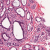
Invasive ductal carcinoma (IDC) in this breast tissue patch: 0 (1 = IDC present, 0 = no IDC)